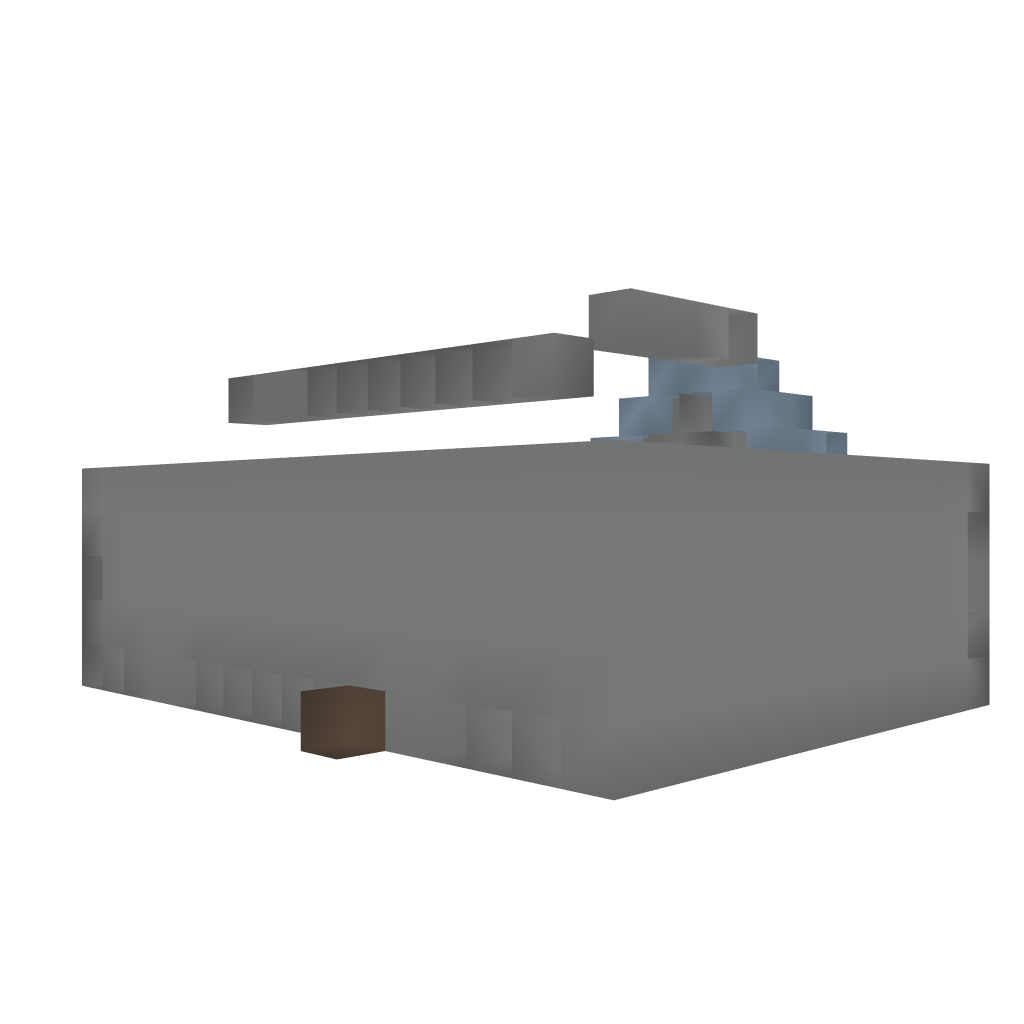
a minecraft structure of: Lost in a Book Library